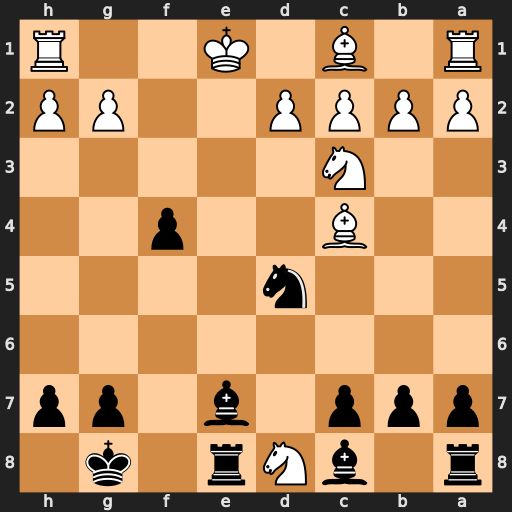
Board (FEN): r1bNr1k1/ppp1b1pp/8/3n4/2B2p2/2N5/PPPP2PP/R1B1K2R
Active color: b
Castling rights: KQ
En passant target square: -
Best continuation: Bh4+ Kd1 Bg4+ Ne2 Raxd8